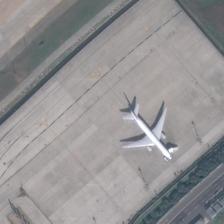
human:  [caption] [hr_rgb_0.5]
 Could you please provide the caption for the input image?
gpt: a white plane is on an airport .

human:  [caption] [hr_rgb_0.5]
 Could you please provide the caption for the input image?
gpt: a plane is parked on an airport next to a road .

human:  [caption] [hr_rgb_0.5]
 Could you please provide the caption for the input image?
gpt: the plane was docked at the end of the runway alone .

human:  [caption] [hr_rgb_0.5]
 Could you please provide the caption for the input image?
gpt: a plane is parked in the airport .

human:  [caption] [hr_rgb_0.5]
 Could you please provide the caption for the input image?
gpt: a plane is parked on an airport next to a road .